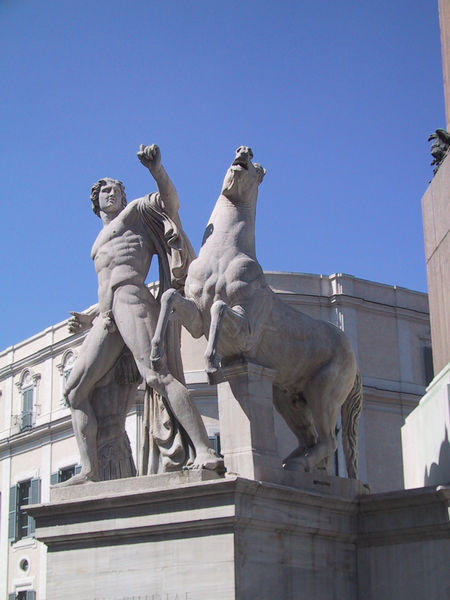
Titel: Piazza del Quirinale, Dioskurenstatuen aus den Konstantinsthermen und Obelisk vom Augustus-Mausoleum
Standort: Rom, Piazza del Quirinale (EU - I - Latium)
Schlagwörter: akt, blau, fuß, held, himmel, mann, nackt, schatten, umhang, weiß, wolf, grau, licht, marmor, straße, säule, gebäude, haus, schal, architektur, arm, sockel, stein, haare, mantel, pose, locken, renaissance, pferd, skulptur, statue, beine, hufe, schweif, bein, muskeln, junge, oberschenkel, schenkel, foto, fensterladen, antike, eckig, denkmal, faust, jüngling, toga, stark, nüstern, erhoben, florenz, griechenland, standbild, aufbäumen, steigend, achilles, bändiger, jimmel, brückenfigur, dioskuren, dtein, rnaissance, kampfpose, schenkle